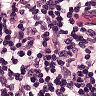
Metastatic tissue present: no